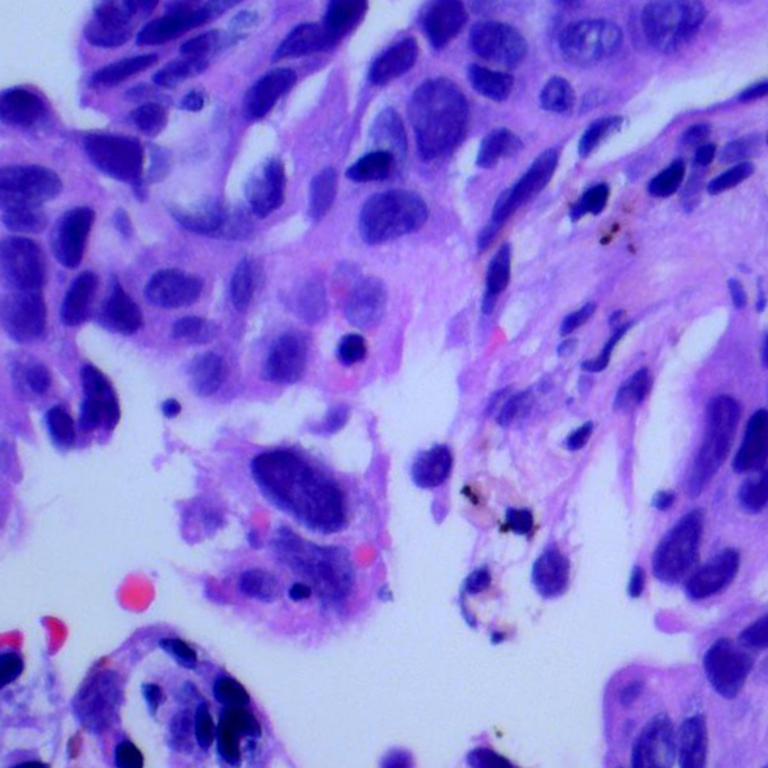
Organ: lung
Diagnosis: adenocarcinomas